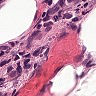
Metastatic tissue present: yes